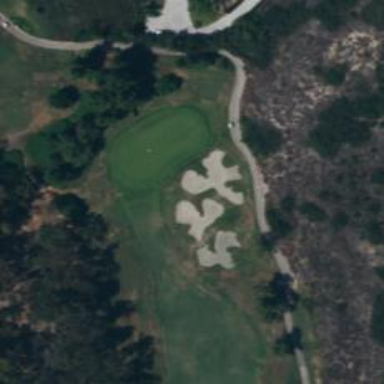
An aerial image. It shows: View of golf hole.